Platform: macOS
Application: Arc Browser
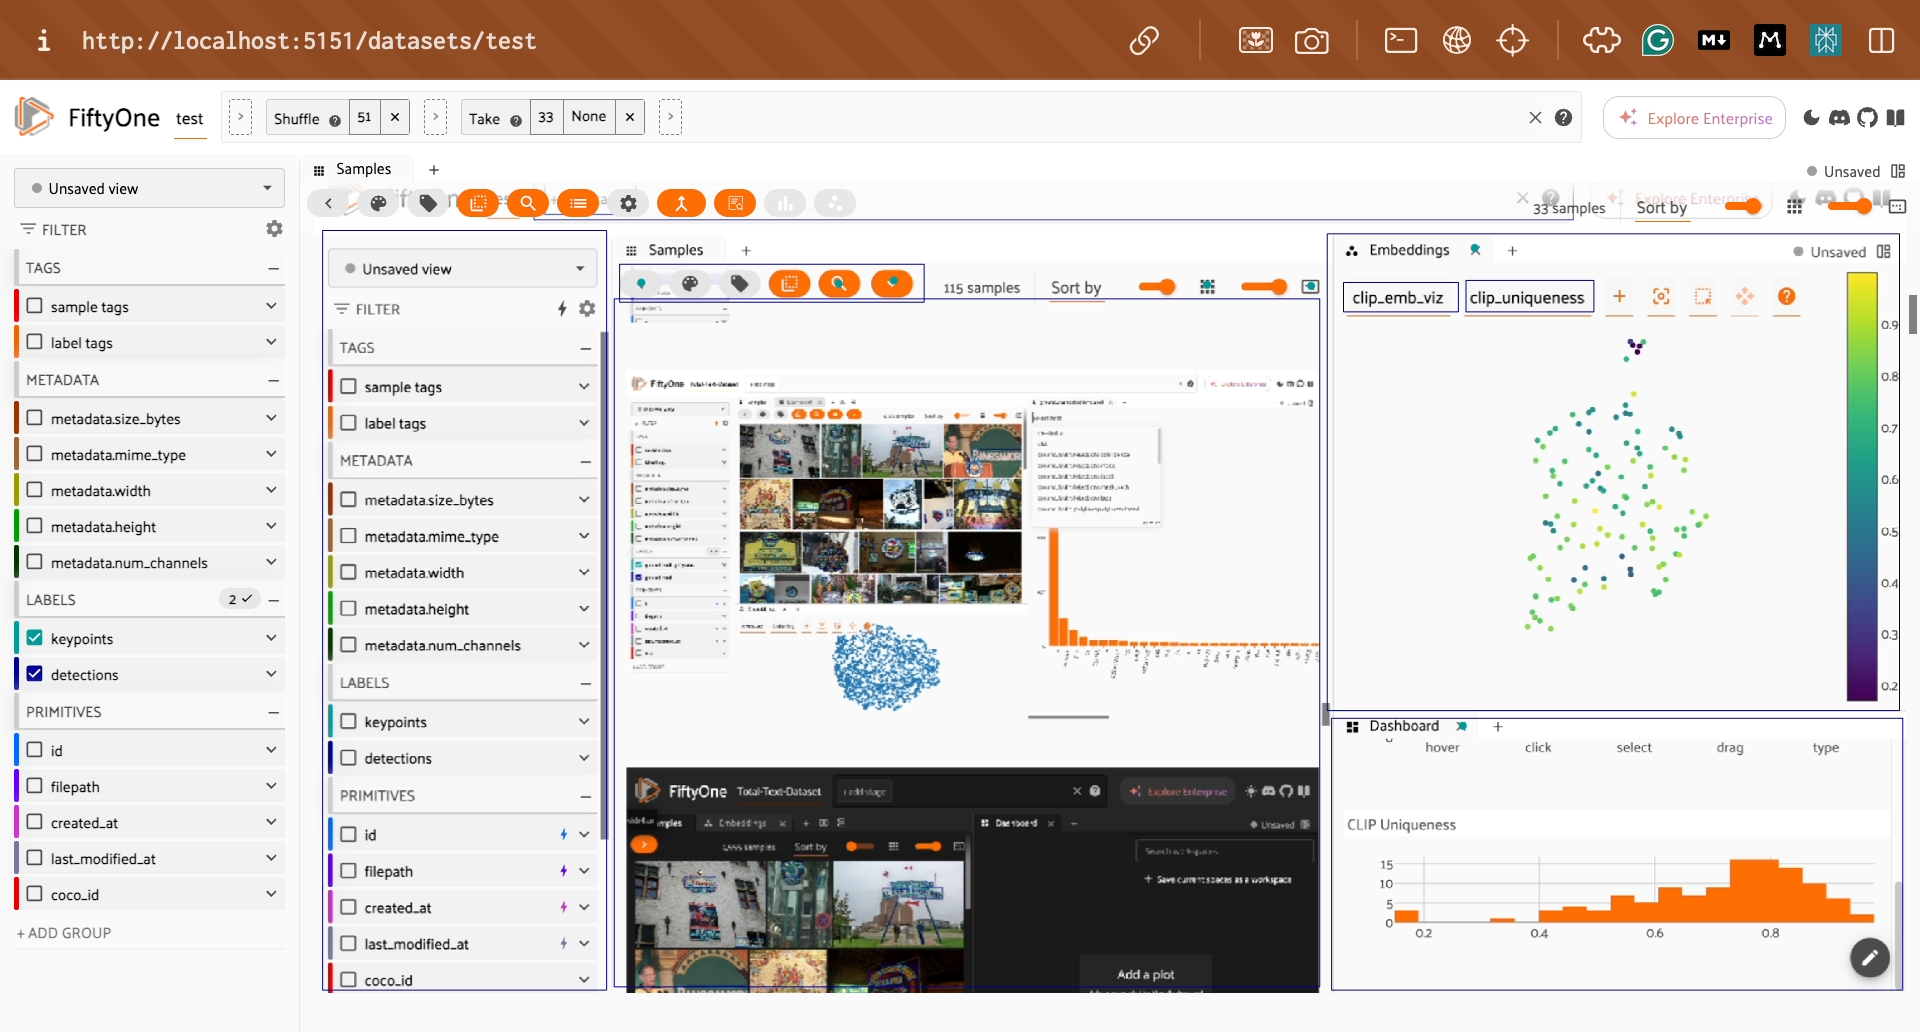
task_description: Show available filter options for the keypoints field
action_type: click
element_info: Icon
steps_since_start: 1